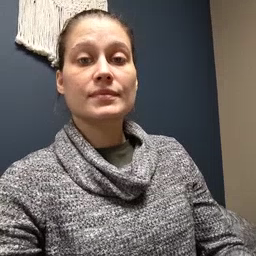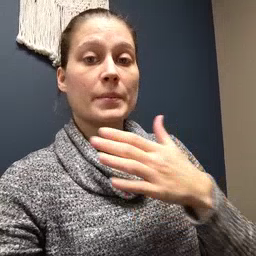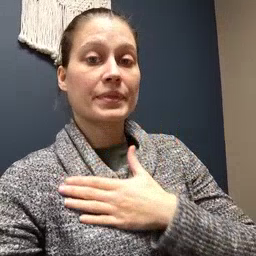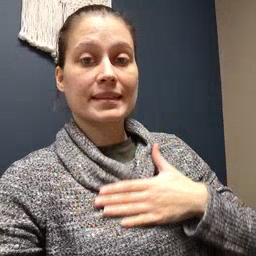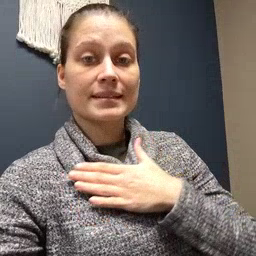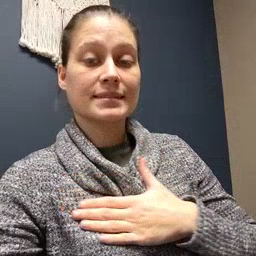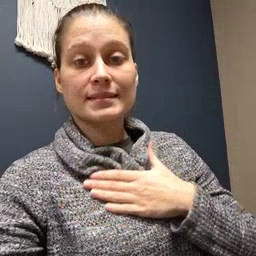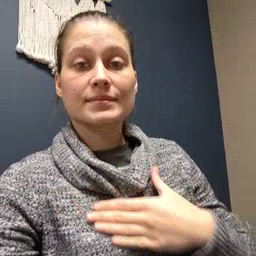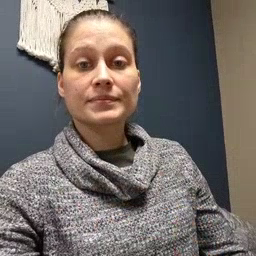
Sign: please